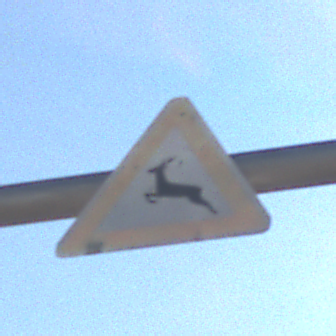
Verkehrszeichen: WildwechselRechts
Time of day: MorningAfternoon
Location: Outdoor (Suburban)
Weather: PartlyCloudy
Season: NotSpecified
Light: Natural